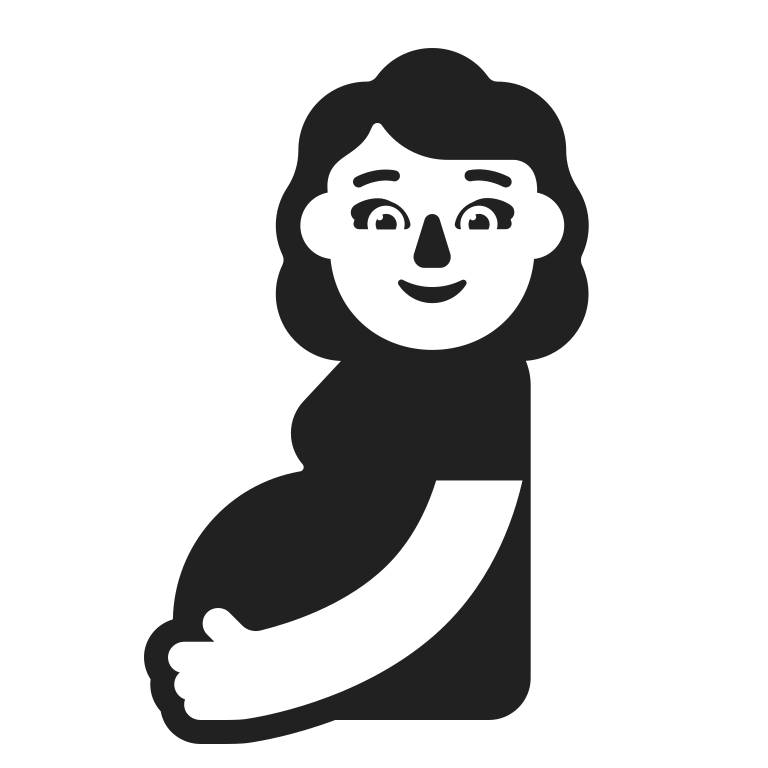
pregnant woman high contrast default